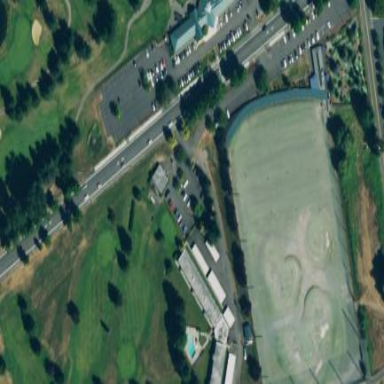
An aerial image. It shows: Public driving range golf course.